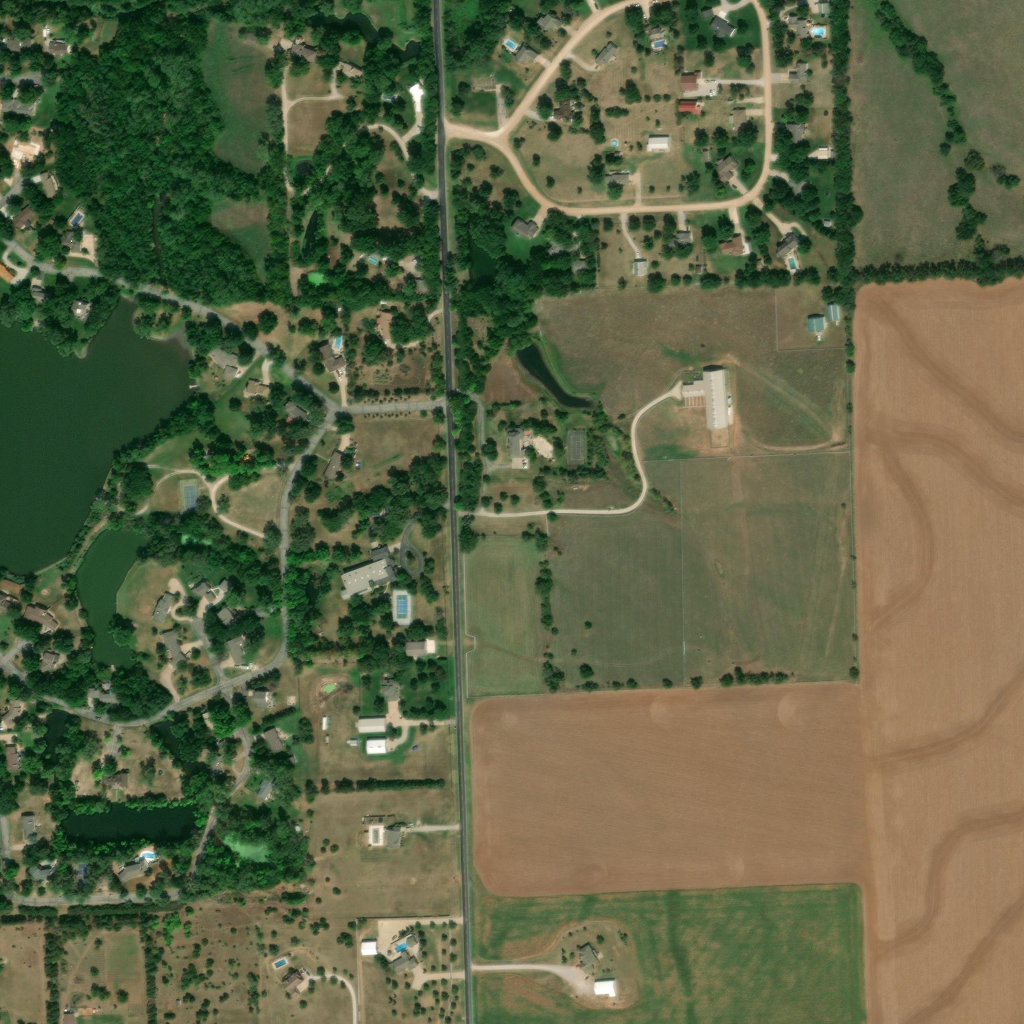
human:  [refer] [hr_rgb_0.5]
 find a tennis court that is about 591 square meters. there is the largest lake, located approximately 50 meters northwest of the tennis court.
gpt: <box>[[17, 46, 19, 50, 0]]</box>

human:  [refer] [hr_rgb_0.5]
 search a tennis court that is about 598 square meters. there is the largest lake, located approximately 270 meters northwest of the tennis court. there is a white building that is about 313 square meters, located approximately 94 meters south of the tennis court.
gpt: <box>[[38, 57, 40, 60, 0]]</box>